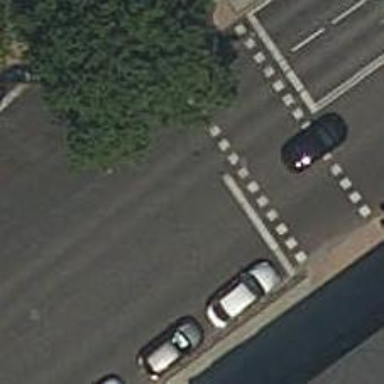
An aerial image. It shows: Zebra crossing with traffic signals. The crossing is marked by traffic lights.